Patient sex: F
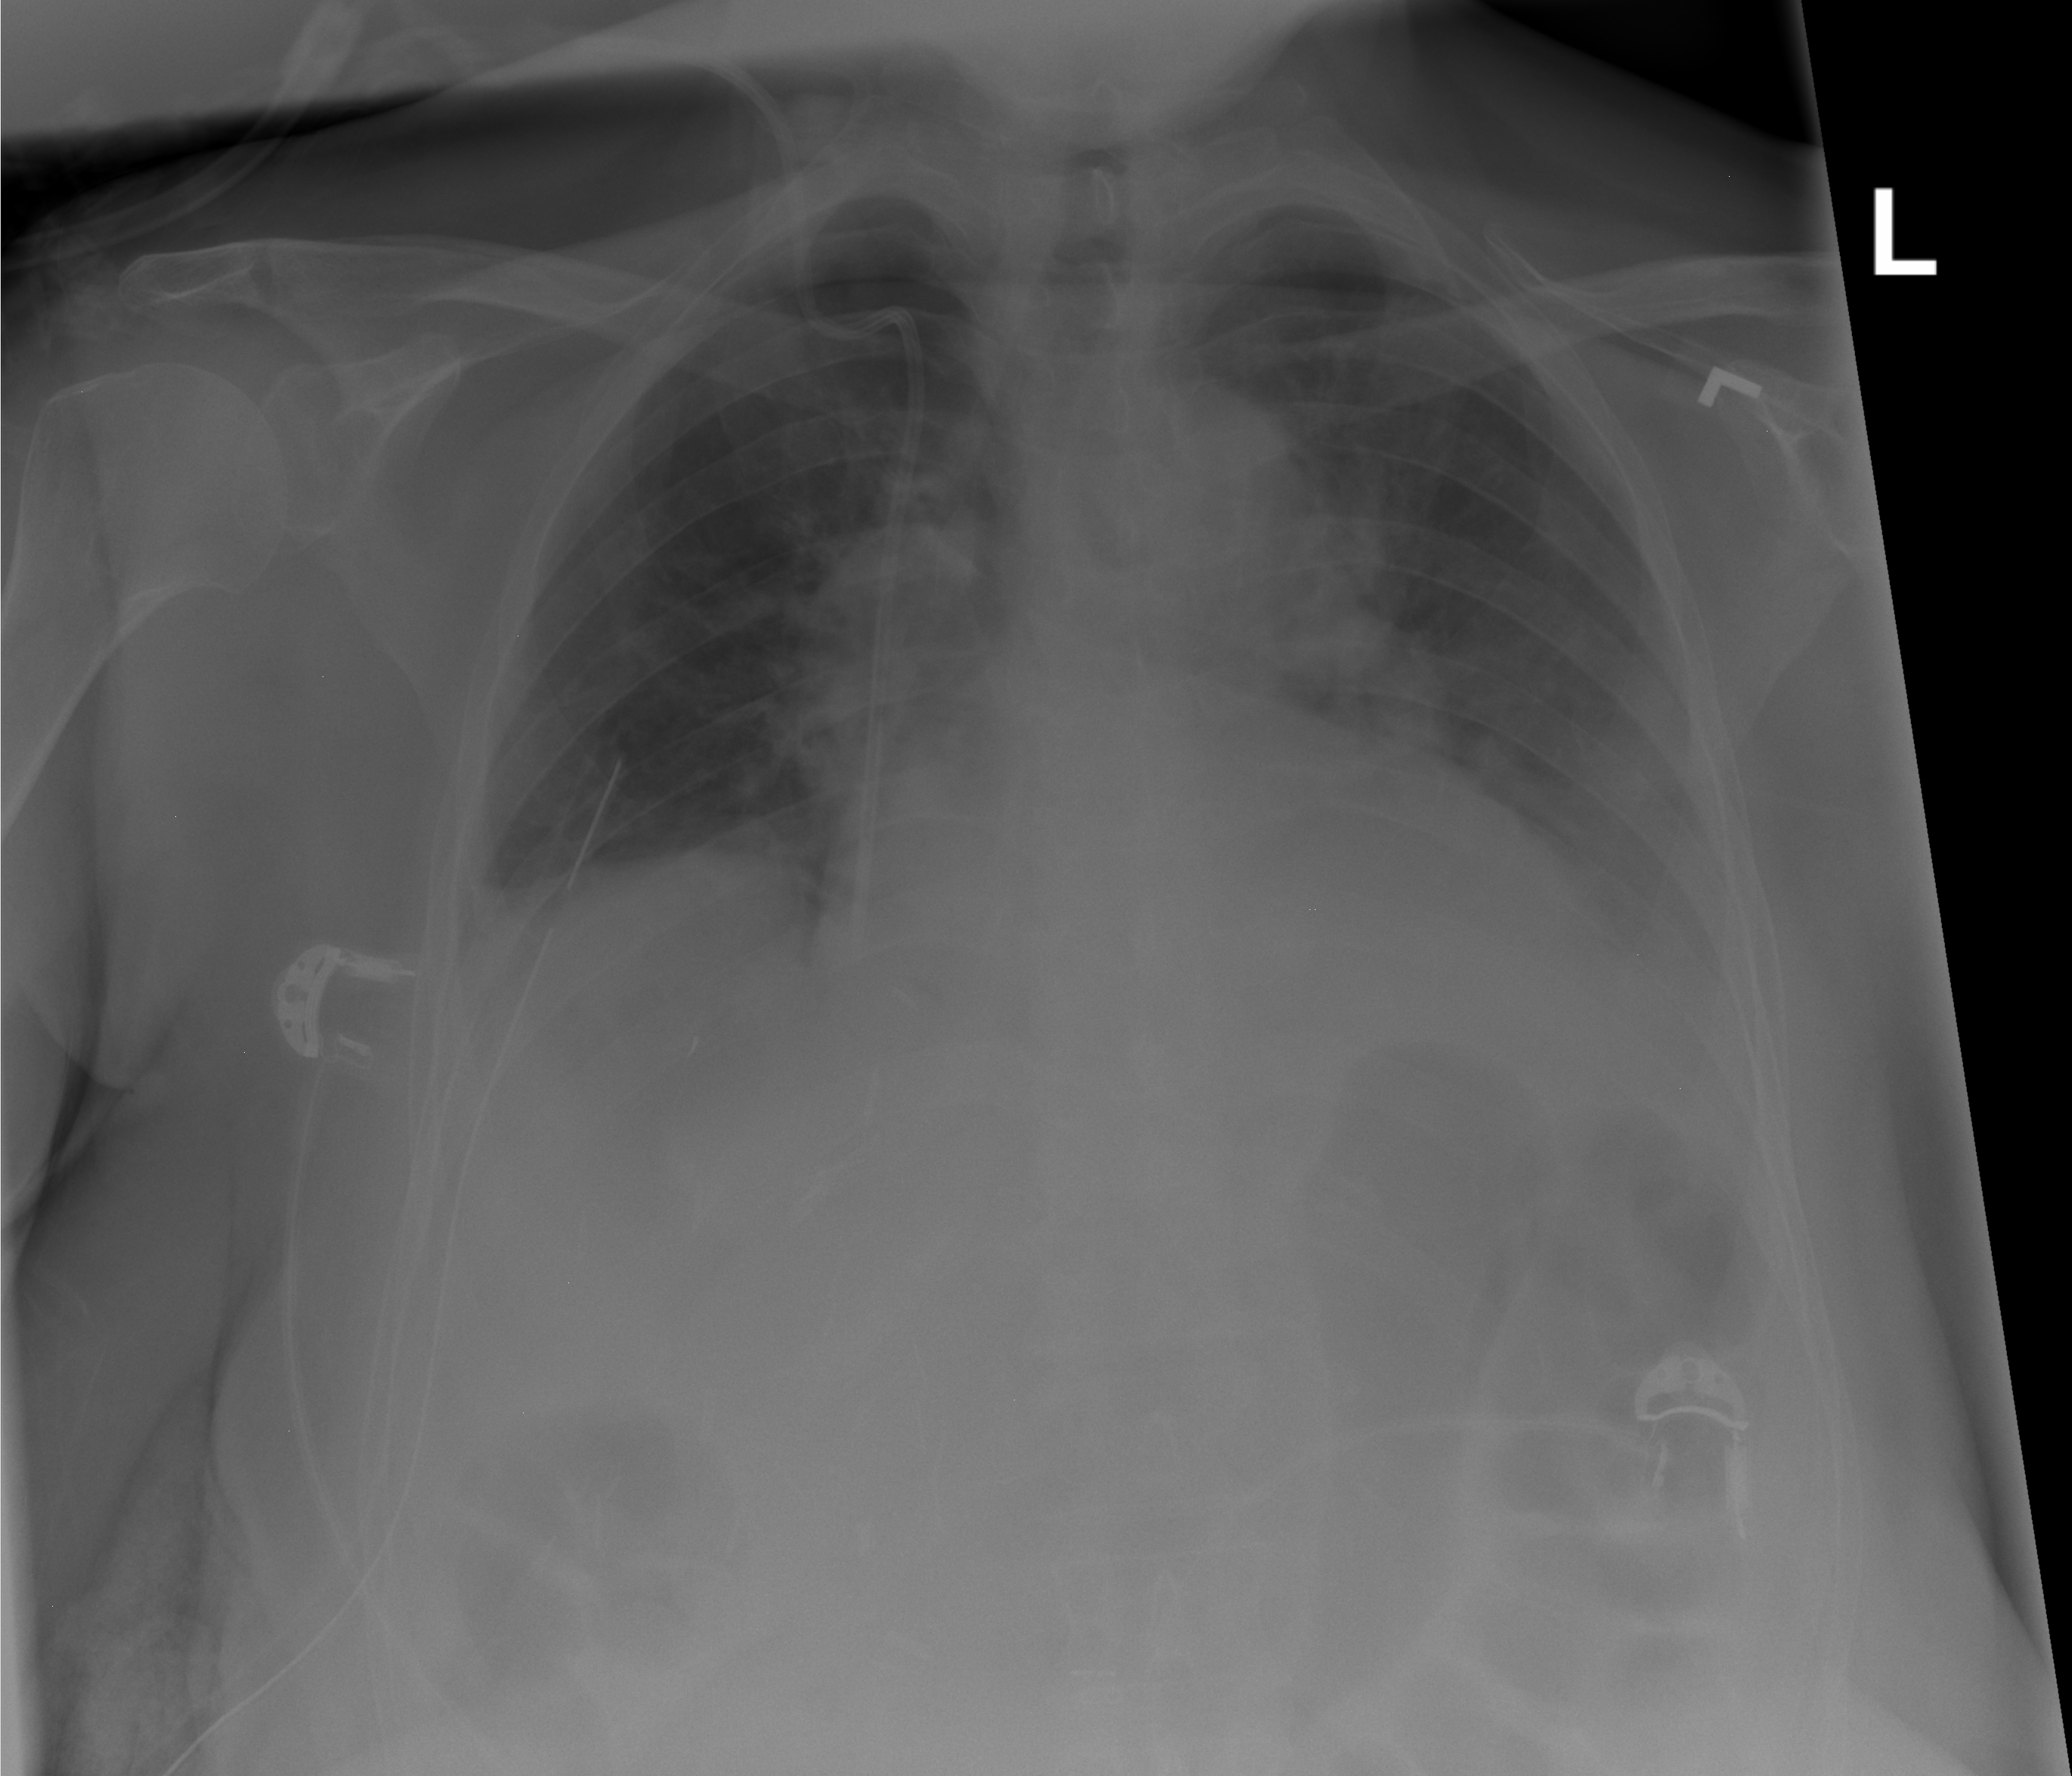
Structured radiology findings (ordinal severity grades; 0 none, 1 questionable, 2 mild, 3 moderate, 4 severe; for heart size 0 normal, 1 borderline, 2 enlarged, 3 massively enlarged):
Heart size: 0
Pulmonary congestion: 2
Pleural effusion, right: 0
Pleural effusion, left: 2
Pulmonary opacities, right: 0
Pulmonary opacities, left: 0
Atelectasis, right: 0
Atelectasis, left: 0